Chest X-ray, PA view. Patient: 66 years old, sex M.
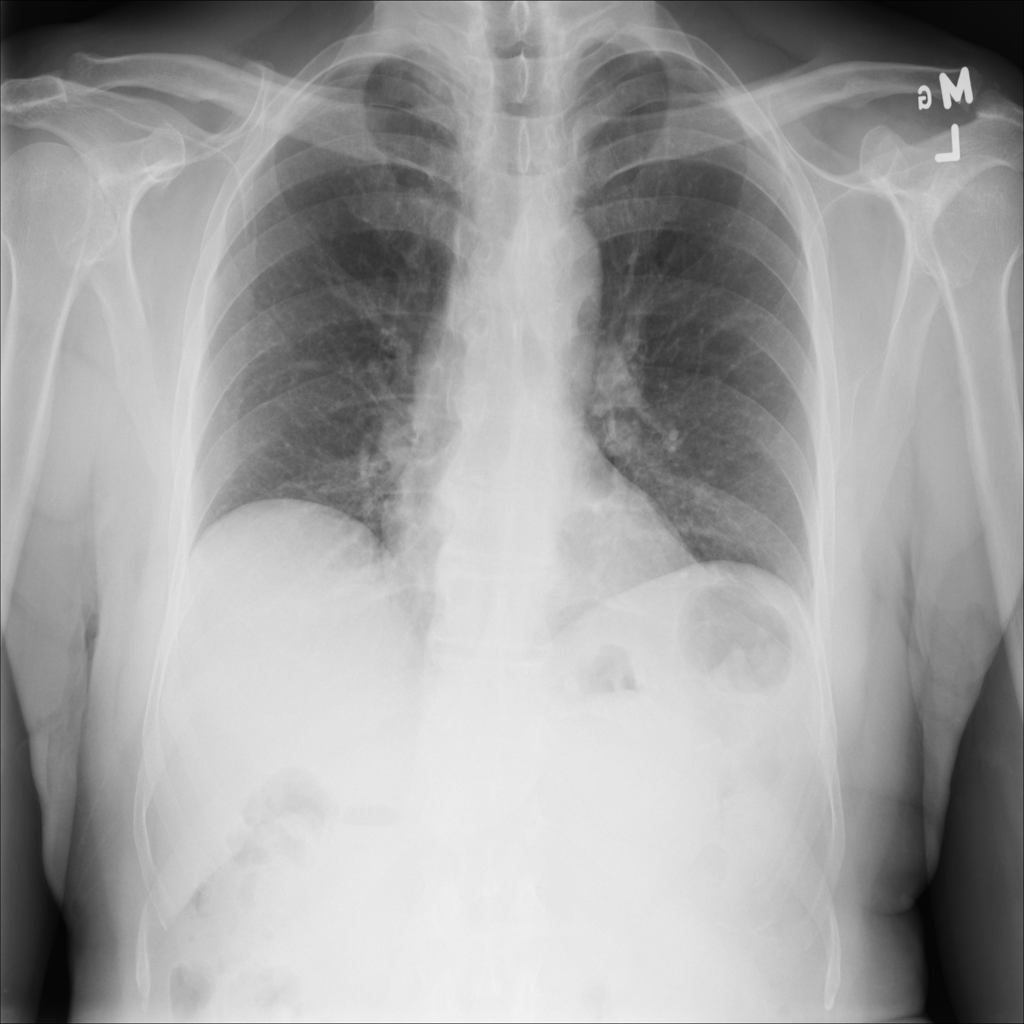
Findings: No Finding